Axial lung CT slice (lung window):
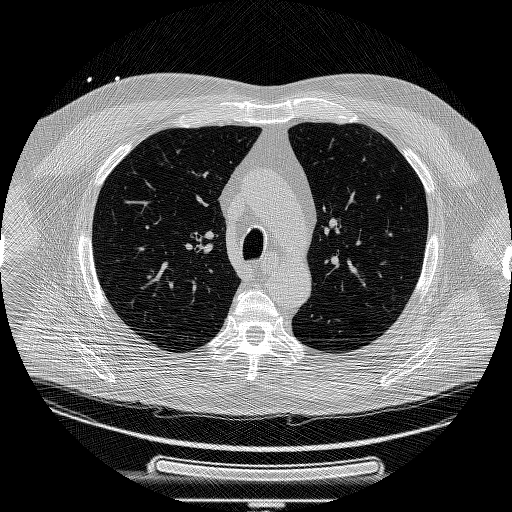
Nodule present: no